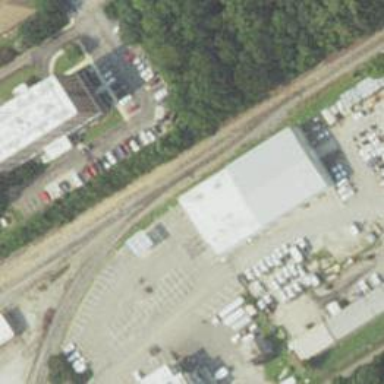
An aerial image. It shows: Railway siding with rails.